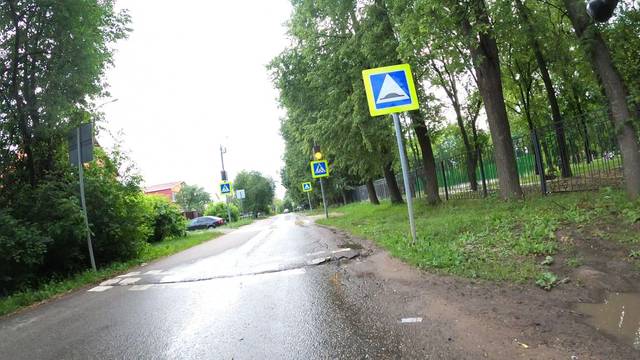
Region: Russia
Coordinates: 55.446, 37.544